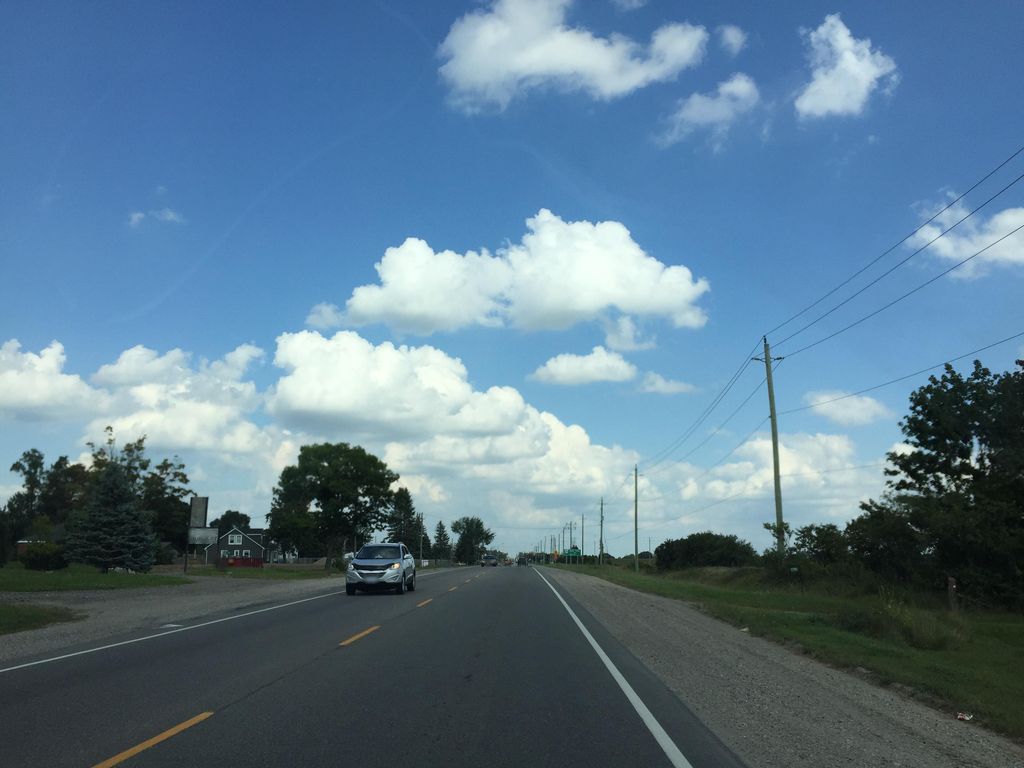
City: kitchener-waterloo